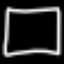
Label: square